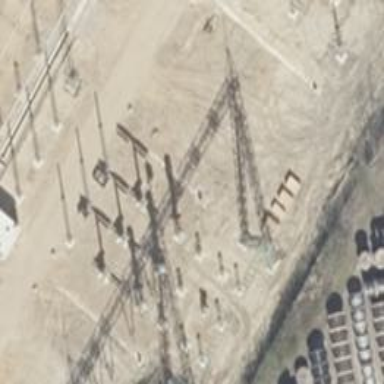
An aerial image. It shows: Power line with 3 cables in bay configuration.